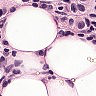
Metastatic tissue present: yes